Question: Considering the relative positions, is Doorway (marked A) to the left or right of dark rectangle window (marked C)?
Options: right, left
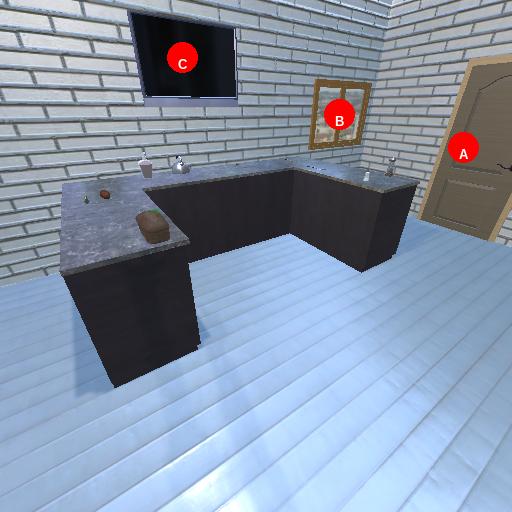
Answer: right